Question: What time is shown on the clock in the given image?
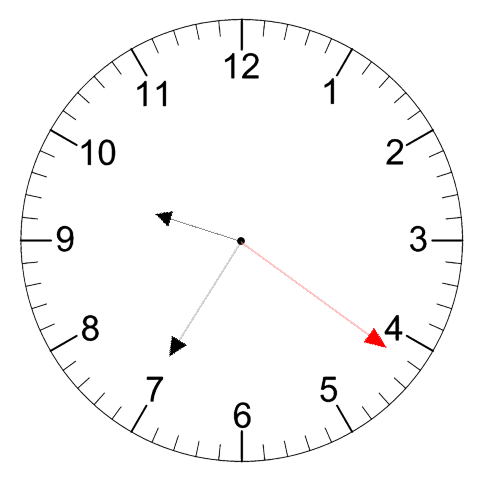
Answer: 09:35:21